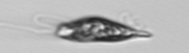
Label: Euglena